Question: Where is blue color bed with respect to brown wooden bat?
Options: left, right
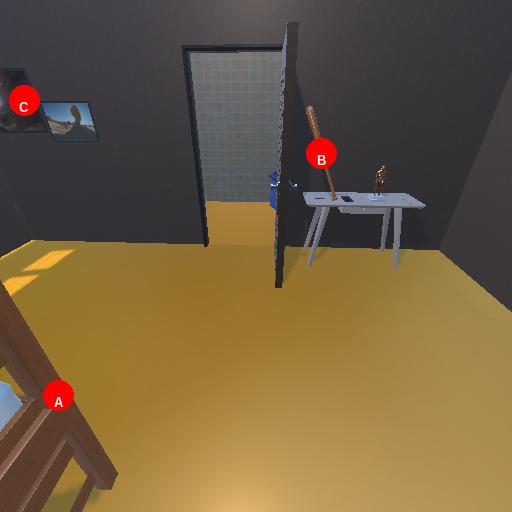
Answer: left